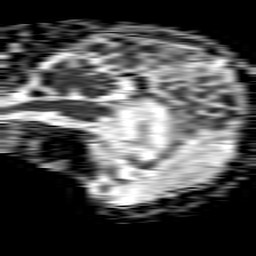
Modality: ADC
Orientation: sagittal
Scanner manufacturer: philips
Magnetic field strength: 1.5 T
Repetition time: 4.6 s
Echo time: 0.08631 s